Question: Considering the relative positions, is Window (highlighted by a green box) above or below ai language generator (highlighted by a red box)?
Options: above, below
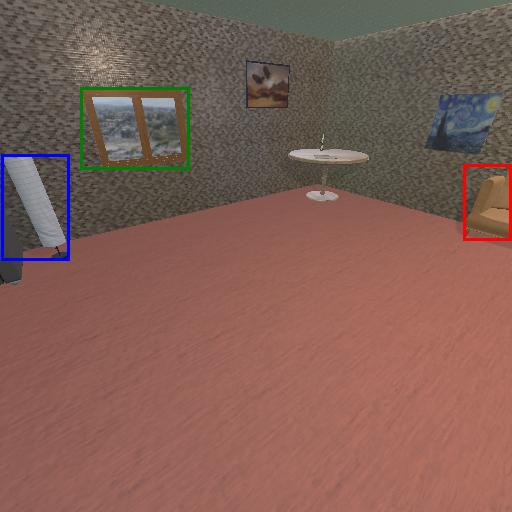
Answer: above